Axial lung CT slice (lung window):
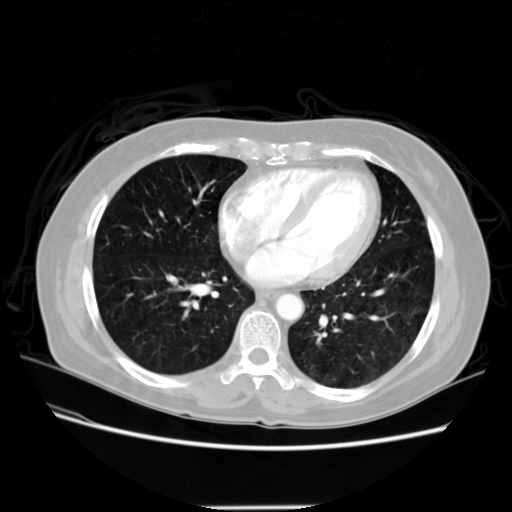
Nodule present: no